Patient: sex F, age 59
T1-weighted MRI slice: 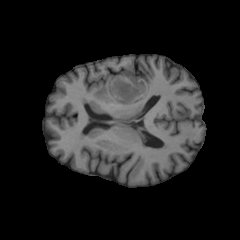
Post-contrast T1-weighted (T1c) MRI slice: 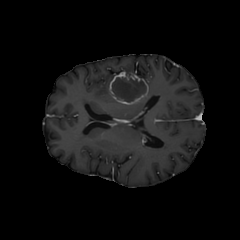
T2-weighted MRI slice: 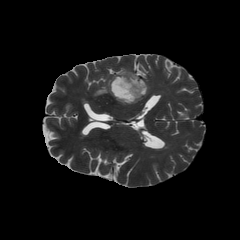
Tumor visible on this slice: yes
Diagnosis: Glioblastoma, IDH-wildtype
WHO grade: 4